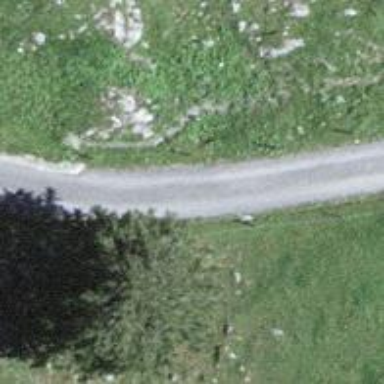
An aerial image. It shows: Well-maintained track road of grade 1.